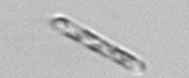
Label: Dactyliosolen_fragilissimus